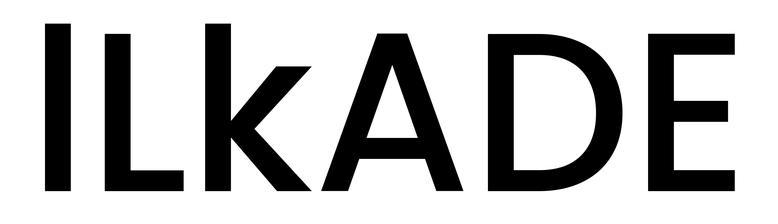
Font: Poppins-Medium